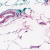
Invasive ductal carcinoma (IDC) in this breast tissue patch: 0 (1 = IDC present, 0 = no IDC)